Brain MRI, t1w sequence, axial 2D slice.
Patient: age 23, sex F, weight 95 kg, height 1.95 m
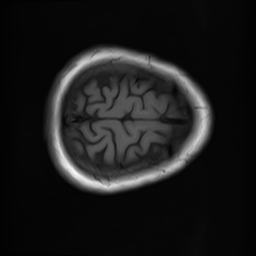